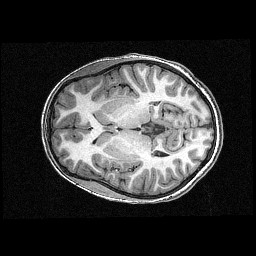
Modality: T1w
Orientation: axial
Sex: female
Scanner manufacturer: siemens
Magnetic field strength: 3 T
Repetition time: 2.3 s
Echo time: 0.00336 s